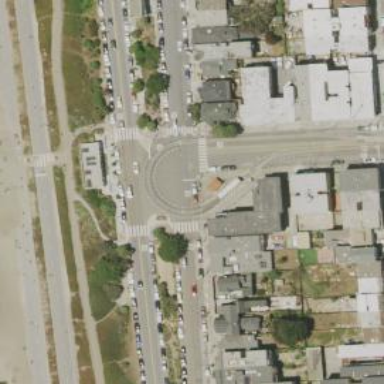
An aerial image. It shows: Uncontrolled road crossing with pedestrian island.